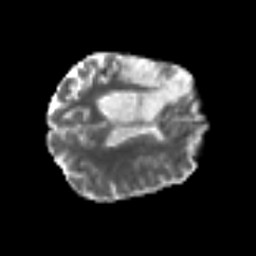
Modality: MD
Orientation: axial
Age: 50
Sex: male
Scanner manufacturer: siemens
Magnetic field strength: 3 T
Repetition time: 6.1 s
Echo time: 0.101 s